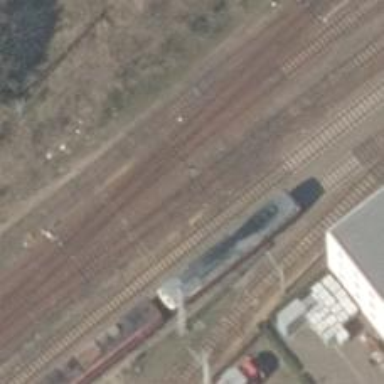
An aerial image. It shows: Railway switch.